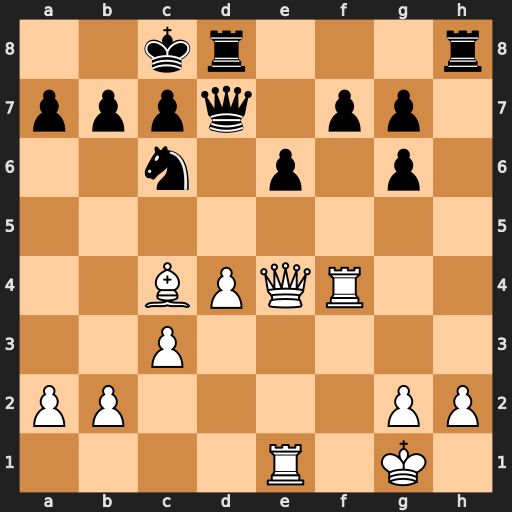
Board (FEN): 2kr3r/pppq1pp1/2n1p1p1/8/2BPQR2/2P5/PP4PP/4R1K1
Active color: w
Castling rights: -
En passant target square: -
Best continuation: Rxf7 Qxf7 Bxe6+ Qxe6 Qxe6+